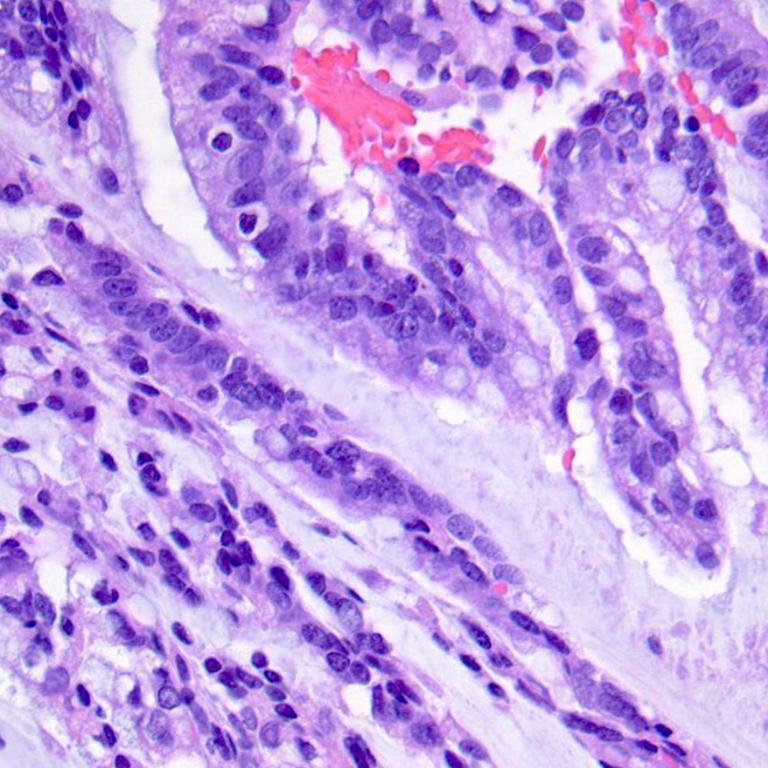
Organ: colon
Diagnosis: adenocarcinomas